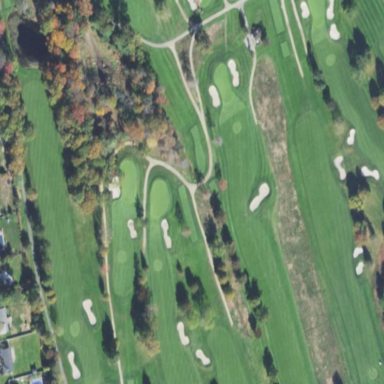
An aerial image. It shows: Picturesque scene of golf course with lateral water hazard.